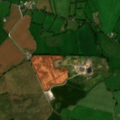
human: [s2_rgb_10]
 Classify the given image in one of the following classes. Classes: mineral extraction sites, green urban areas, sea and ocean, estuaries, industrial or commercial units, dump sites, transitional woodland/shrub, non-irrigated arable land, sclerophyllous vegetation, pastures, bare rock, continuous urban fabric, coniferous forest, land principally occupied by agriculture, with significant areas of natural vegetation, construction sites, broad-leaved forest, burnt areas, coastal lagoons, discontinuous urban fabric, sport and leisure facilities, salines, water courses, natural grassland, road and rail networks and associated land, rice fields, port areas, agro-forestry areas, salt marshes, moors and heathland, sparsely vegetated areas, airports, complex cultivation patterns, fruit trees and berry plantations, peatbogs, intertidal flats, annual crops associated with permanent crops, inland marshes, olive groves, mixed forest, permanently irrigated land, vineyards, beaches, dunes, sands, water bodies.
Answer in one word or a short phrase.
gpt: non-irrigated arable land, pastures